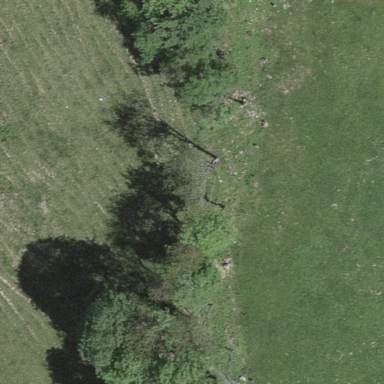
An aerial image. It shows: Beautiful woodland area.